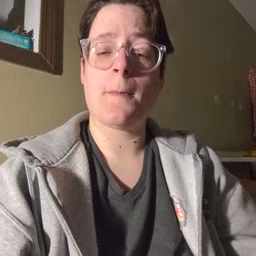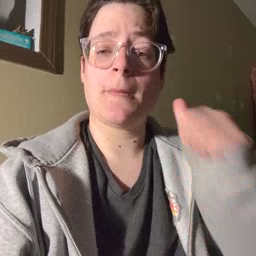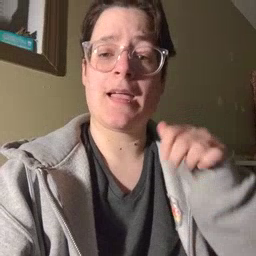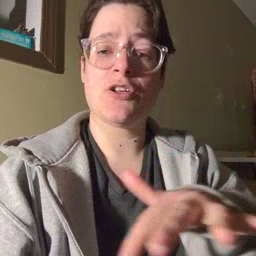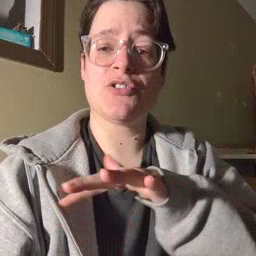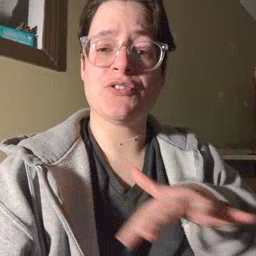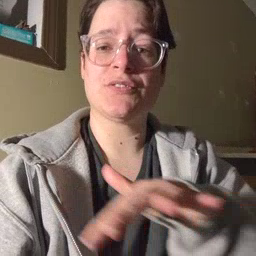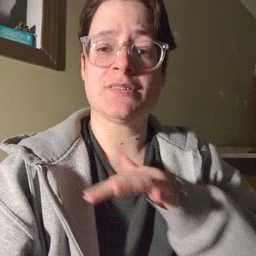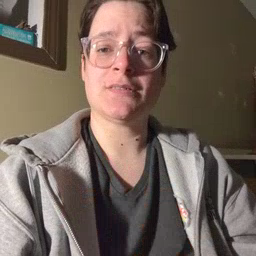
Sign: backyard